五年级 · 立体几何学
求下列各图形的表面积和体积。（单位: 厘米）

(1)

(2)

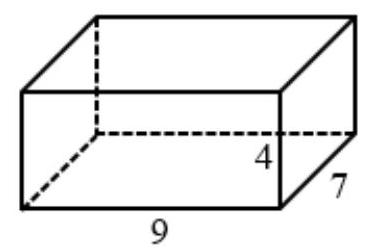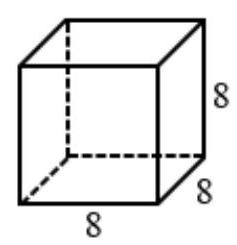
答案: 解（1） 254 平方厘米; 252 立方厘米

（2）384 平方厘米； 512 立方厘米

【分析】（1）把长方体的长、宽、高的数据代入长方体的表面积公式: $\mathrm{S}=(\mathrm{a} \times \mathrm{b}+\mathrm{a} \times \mathrm{h}+\mathrm{b} \times \mathrm{h}) \times 2$,和长方体的体积公式: $V=\mathrm{a} \times \mathrm{b} \times \mathrm{h}$ 中, 计算出长方体的表面积和体积。

（2）把正方体棱长的数据代入正方体的表面积公式: $S=6 a^{2}$, 和正方体的体积公式: $V=a^{3}$ 中, 计算出正方体的表面积和体积。

【详解】（1） $(9 \times 7+9 \times 4+7 \times 4) \times 2$

$=(63+36+28) \times 2$

$=127 \times 2$

$=254$ （平方厘米）

$9 \times 7 \times 4=252$ （立方厘米）
即长方体的表面积是 254 平方厘米，体积是 252 立方厘米。

(2) $8 \times 8 \times 6=384$ (平方厘米)

$8 \times 8 \times 8=512$ （立方厘米）

即正方体的表面积是 384 平方厘米，体积是 512 立方厘米。